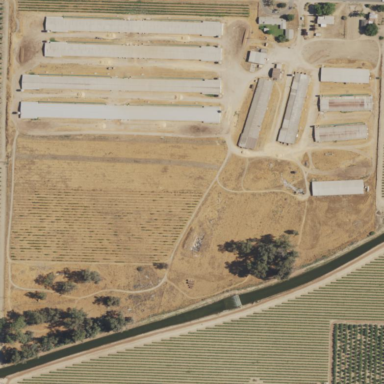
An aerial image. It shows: Farmyard area.